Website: apple
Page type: billing-address
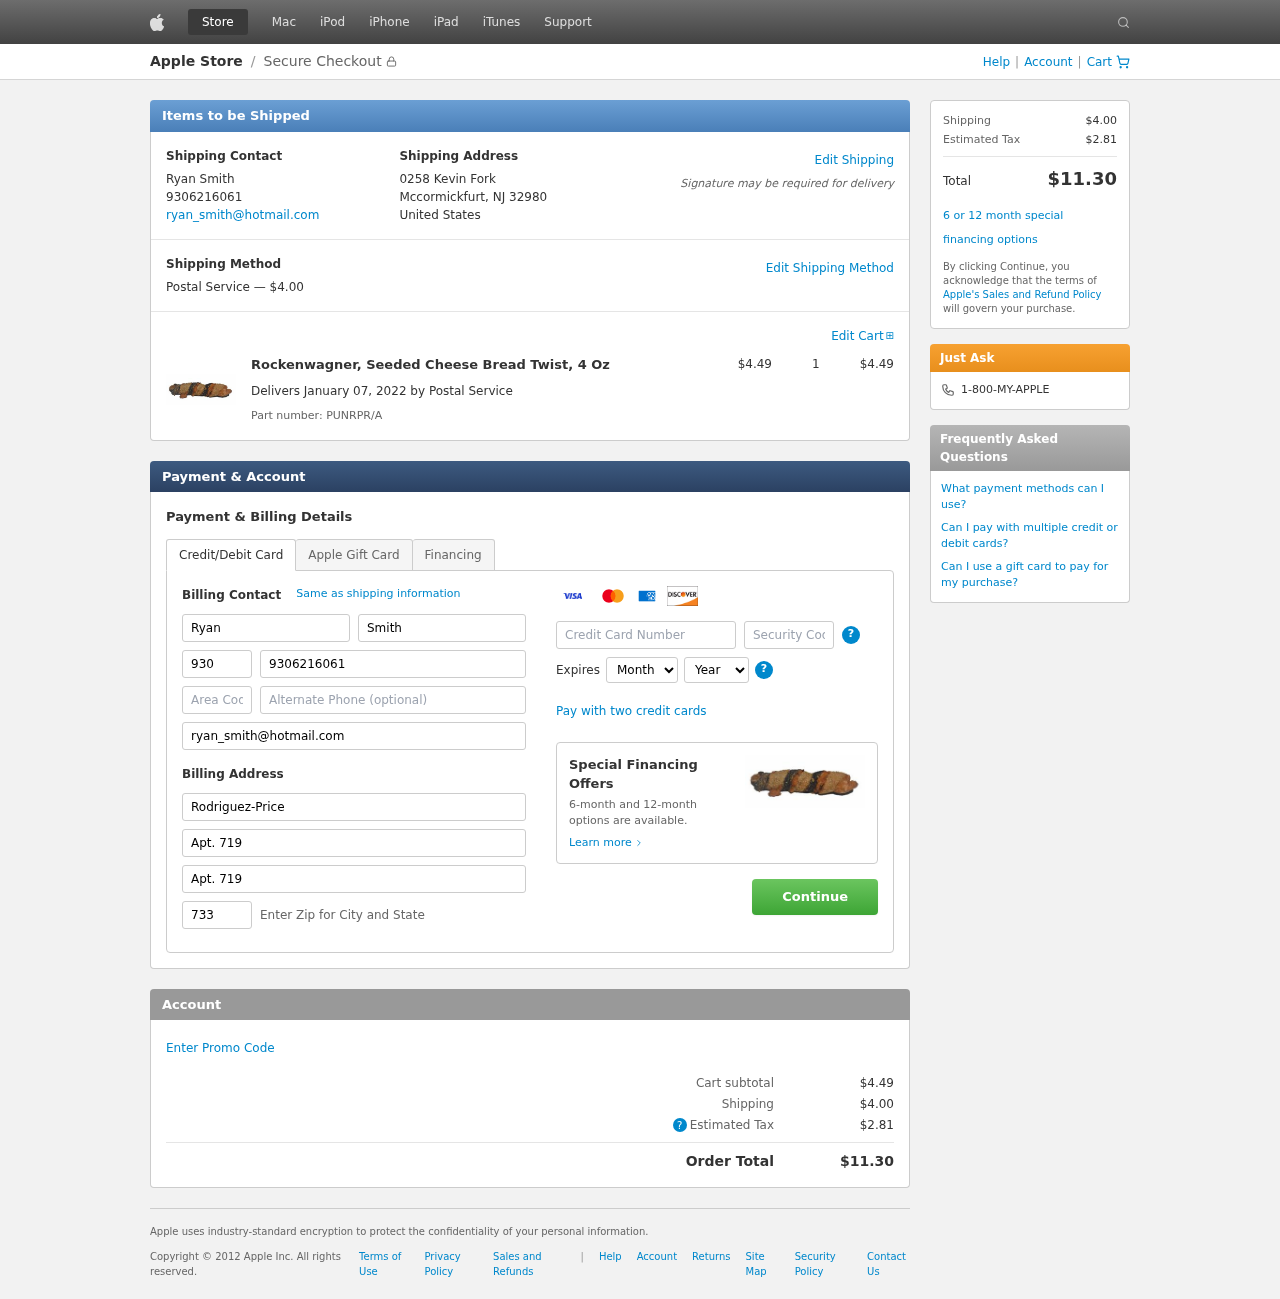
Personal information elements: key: PII_CARD_CVV
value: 878
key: PII_CARD_EXPIRY_MONTH
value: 04
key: PII_CARD_EXPIRY_YEAR
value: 30
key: PII_CARD_NUMBER
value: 6011 8944 2167 9093
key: PII_CITY_STATE_ZIP
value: Mccormickfurt, NJ 32980
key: PII_COMPANY
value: Rodriguez-Price
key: PII_COUNTRY
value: United States
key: PII_EMAIL
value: ryan_smith@hotmail.com
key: PII_FIRSTNAME
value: Ryan
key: PII_FULLNAME
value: Ryan Smith
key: PII_LASTNAME
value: Smith
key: PII_PHONE
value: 9306216061
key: PII_PHONE_AREA
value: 930
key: PII_POSTCODE2
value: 73376
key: PII_STREET
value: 0258 Kevin Fork
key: PII_STREET2
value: Apt. 719
Product elements: key: PRODUCT1_NAME
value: Rockenwagner, Seeded Cheese Bread Twist, 4 Oz
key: PRODUCT1_PRICE
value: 4.49
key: PRODUCT1_QUANTITY
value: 1
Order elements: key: ORDER_SHIPPING_COST
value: $4.00
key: ORDER_SUBTOTAL
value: $4.49
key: ORDER_DELIVERY_DATE
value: January 07, 2022
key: ORDER_PART_NUMBER
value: PUNRPR/A
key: ORDER_TAX
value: $2.81
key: ORDER_TOTAL
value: $11.30